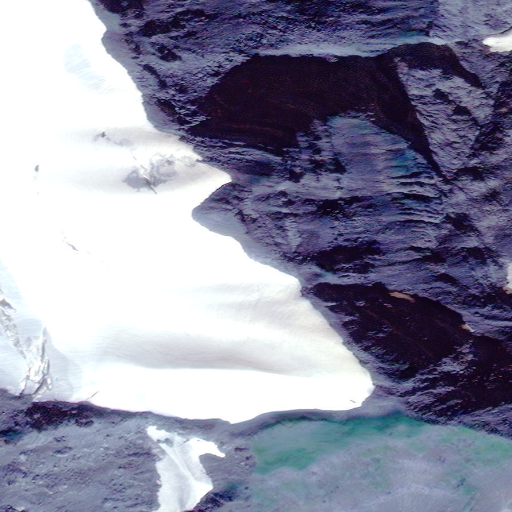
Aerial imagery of mountain in Alaska named Duktoth Mountain containing only unknown